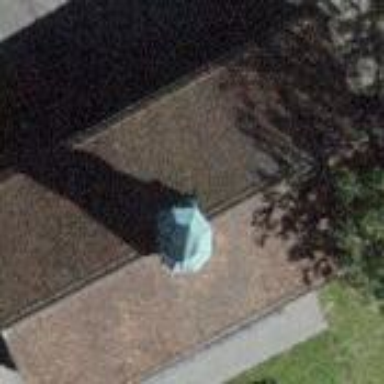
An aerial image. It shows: Chapel building.